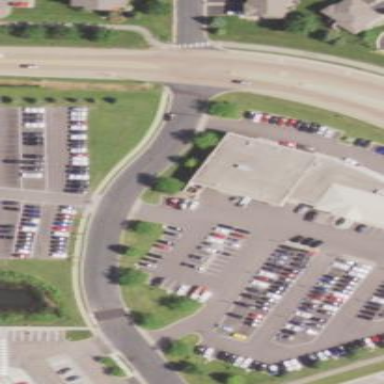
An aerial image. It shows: Commercial building.